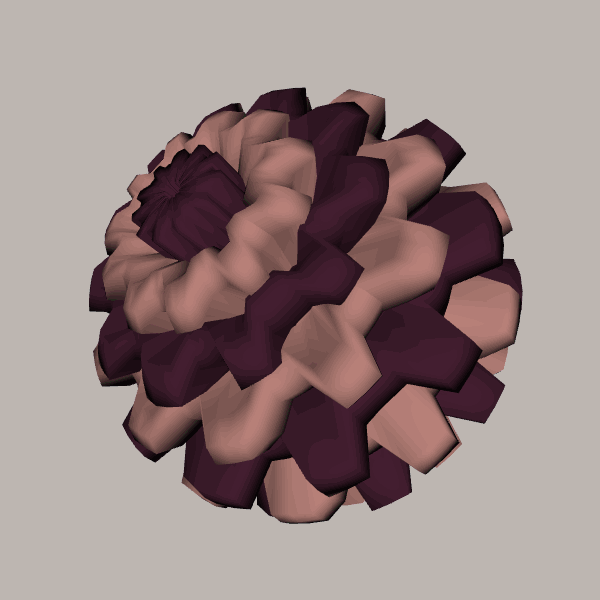
Background: light